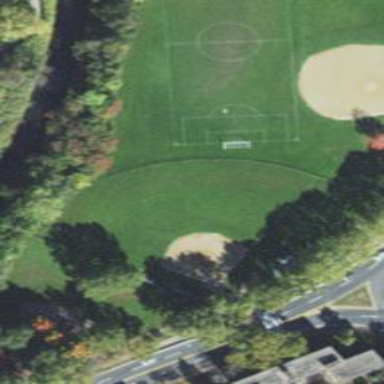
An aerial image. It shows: Baseball pitch for leisure land activities.